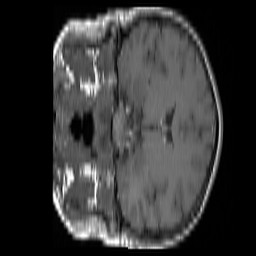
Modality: T1w
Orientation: coronal
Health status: ill
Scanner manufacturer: siemens
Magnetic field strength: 1.5 T
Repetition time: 0.417 s
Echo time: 0.0099 s